Question: I'm trying to upload files using JS.
- -

- With The following console command (using chrome version36.0.1985.125
m) :'document.getElementById("InputfileSelection").files.item(1).name "image02.JPG"'
At this point everything works fine.
The only issue is that if I try to change the name of the file, it won't work. How come?
'''
document.getElementById("InputfileSelection").files.item(1).name="NEW NAME";
"NEW NAME"
'''
The next step show that the :
'''
document.getElementById("InputfileSelection").files.item(1).name
"image02.JPG"
'''
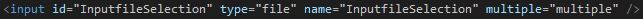
Answer: Javascript does not allow you to change anything on the filesystem of the client. It displays the filename for reference.
There is no point at renaming the file at that time anyways, rename it on your server once it is uploaded... Or open your file explorer and rename it there, but do not mix both.